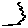
Label: zigzag